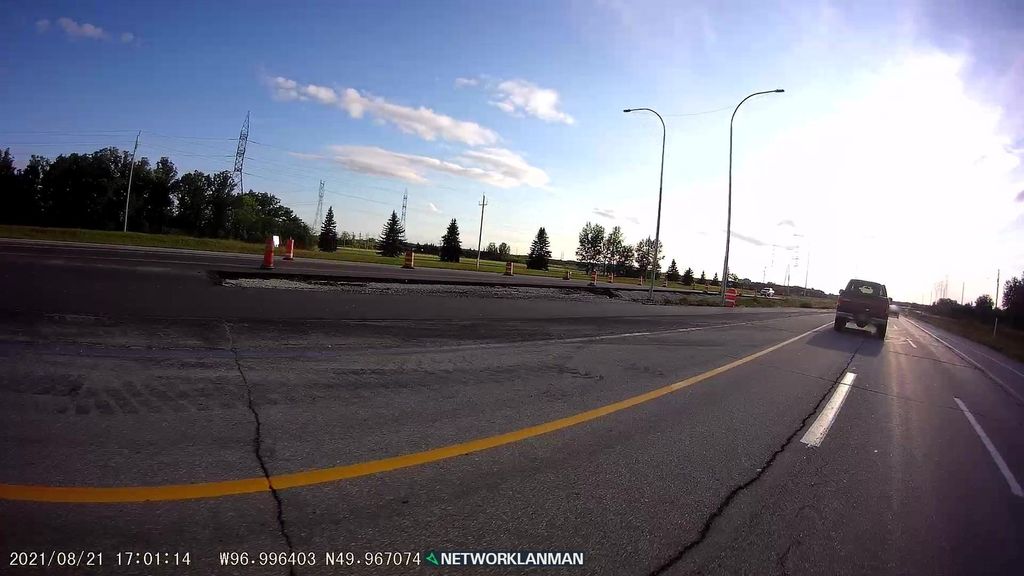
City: winnipeg